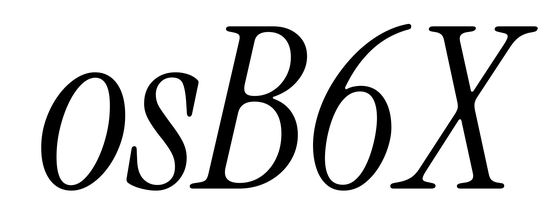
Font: InstrumentSerif-Italic